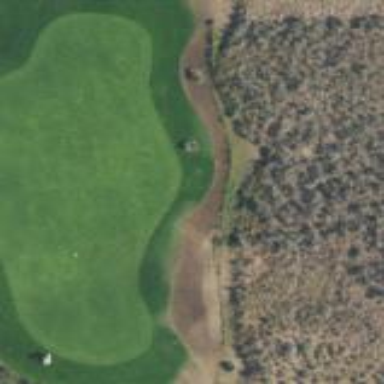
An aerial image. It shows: Golf bunker filled with natural sand.